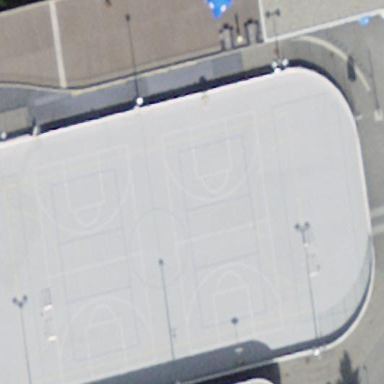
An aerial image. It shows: Hockey pitch for leisure land activities.